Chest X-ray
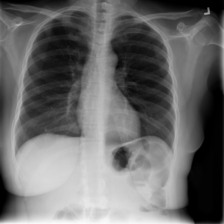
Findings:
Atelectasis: negative
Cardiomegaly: negative
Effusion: negative
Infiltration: negative
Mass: negative
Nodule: negative
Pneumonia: negative
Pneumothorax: negative
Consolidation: negative
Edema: negative
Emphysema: negative
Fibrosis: negative
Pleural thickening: negative
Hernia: negative